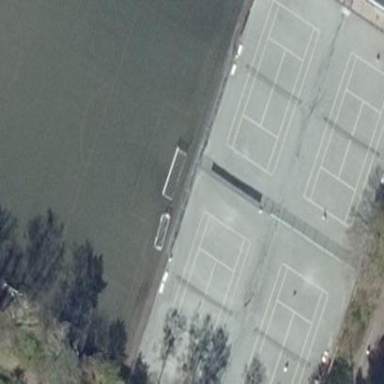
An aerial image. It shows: Tennis court on pitch.